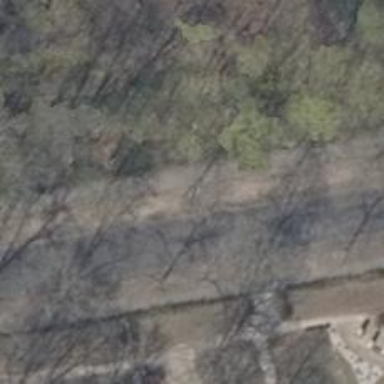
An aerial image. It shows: Beautiful tree with deciduous leaves lined up in avenue.